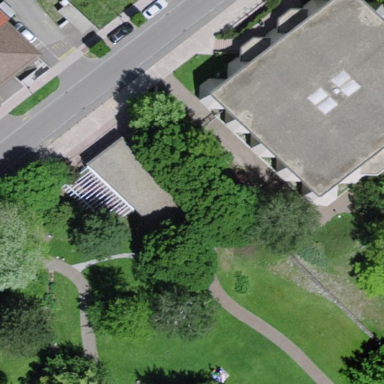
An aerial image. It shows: Museum building.